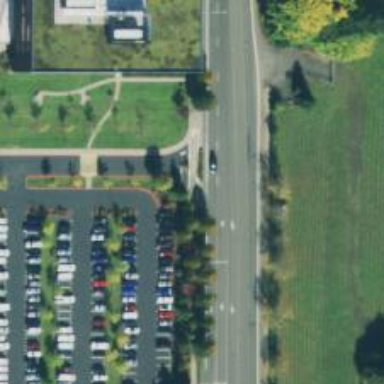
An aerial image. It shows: Footway along the road.